Question: I'm currently working with a huge amount of data in Excel, and I want uploaded into a DataTable in VB.Net (70,000 rows per 30 columns) with mixed datatypes.
I'm using the next code to import the information:
'''
Public Function mc_ExcelTableToDataTable(ByRef ExcelApp As Excel.Application, _
ByVal SheetName As String, _
ByVal TableName As String, _
Optional ByVal FilePath As String = "", _
Optional ByVal SQLsentence As String = "") As DataTable
Dim vPath As String
Dim vCloseExcelWorkbook As Boolean = False
If ExcelApp.ActiveWorkbook IsNot Nothing Then
vPath = IIf(FilePath = "", ExcelApp.ActiveWorkbook.FullName, FilePath)
Else
vPath = FilePath
End If
If SQLsentence = "" And ExcelApp.ActiveWorkbook Is Nothing Then
vCloseExcelWorkbook = True
ExcelApp.Workbooks.Open(vPath)
End If
Dim vRange As String = ExcelApp.Sheets(SheetName).ListObjects(TableName).Range.AddressLocal
vRange = vRange.Replace("$", "")
Dim vCNNstring As String = "Provider=Microsoft.ACE.OLEDB.12.0;" & _
"Data Source= " & vPath & ";" & _
"Extended Properties=""Excel 8.0;HDR=YES;IMEX=1"""
Dim ExcelCNN As System.Data.OleDb.OleDbConnection = New System.Data.OleDb.OleDbConnection(vCNNstring)
Dim vSQL As String = IIf(SQLsentence = "", _
"SELECT * FROM [" + SheetName + "$" & vRange & "]", _
SQLsentence)
Dim ExcelCMD As System.Data.OleDb.OleDbDataAdapter = New System.Data.OleDb.OleDbDataAdapter(vSQL, ExcelCNN)
ExcelCNN.Open()
Dim ExcelDS As System.Data.DataSet = New DataSet
ExcelCMD.Fill(ExcelDS)
mc_ExcelTableToDataTable = ExcelDS.Tables(0).Copy
ExcelCMD = Nothing
ExcelCNN.Close()
ExcelDS.mc_Dispose()
If vCloseExcelWorkbook Then ExcelApp.ActiveWorkbook.Close(False)
GCcleaner()
End Function
'''
But, VB.Net give me the following error:

Somebody knows what is the maximum capacity of the provider ACE.OLEDB.12.0?
Or how fix this issue?
FYI, this is the SQL select sentence:
'''
SELECT * FROM [Workflow data$A1:AC70276]
'''
It's important mention that if I limit the rows to 20000 (SELECT * FROM [Workflow data$A1:AC20000]), the process works fine!
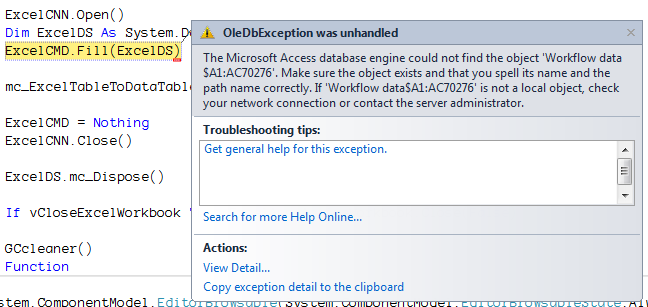
Answer: seems I found a solution of the problem.
Basically I removed the range. In the currently select sentence I used:
'''
SELECT * FROM [Workflow data$A1:AC70276]
'''
I replaced that, by the next sentence:
'''
SELECT * FROM [Workflow data$]
'''